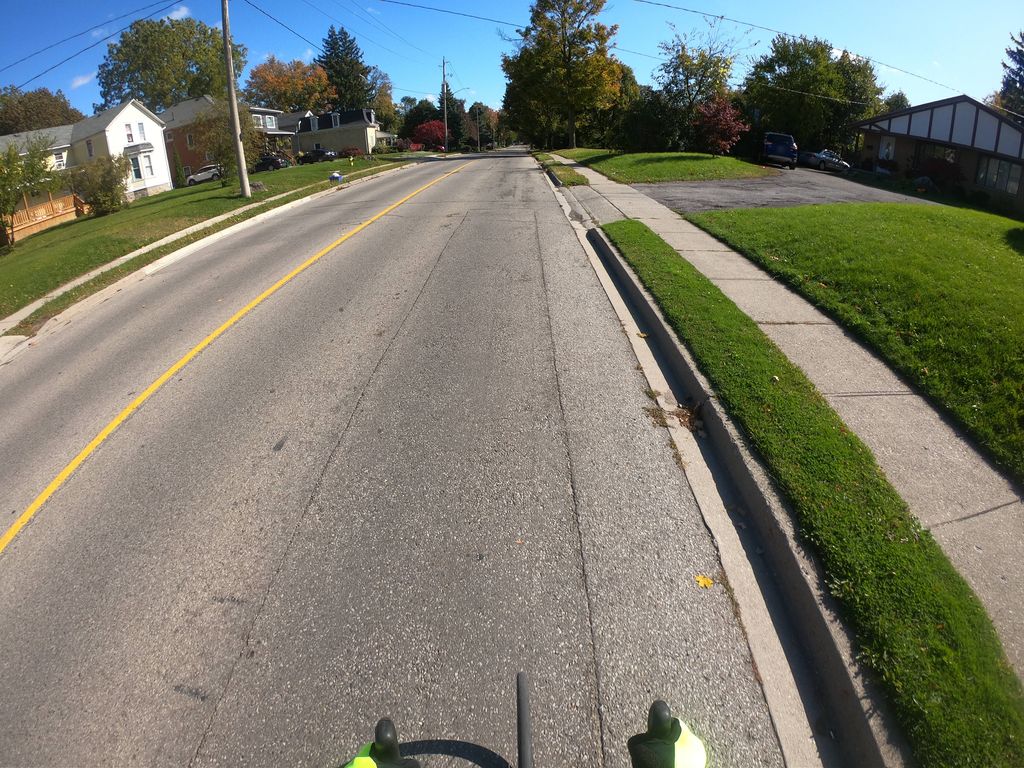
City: kitchener-waterloo